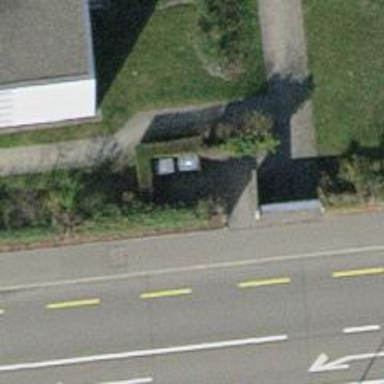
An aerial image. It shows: Footway surfaced with paving stones.